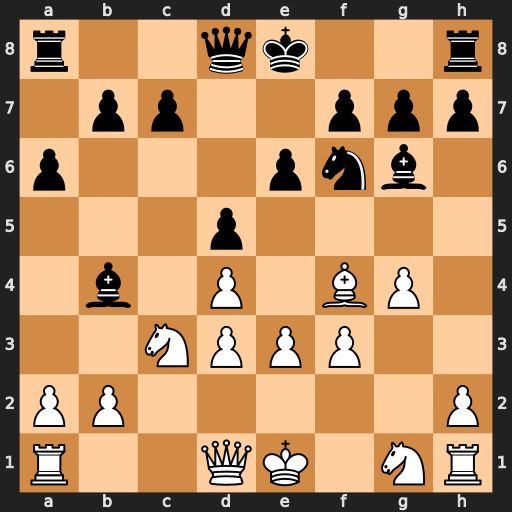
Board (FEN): r2qk2r/1pp2ppp/p3pnb1/3p4/1b1P1BP1/2NPPP2/PP5P/R2QK1NR
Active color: w
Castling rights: KQkq
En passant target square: -
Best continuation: Qa4+ Nd7 Qxb4